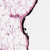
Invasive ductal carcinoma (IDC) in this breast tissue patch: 0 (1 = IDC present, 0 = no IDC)